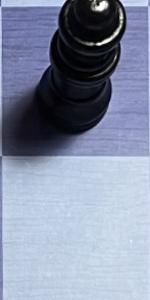
Label: Empty